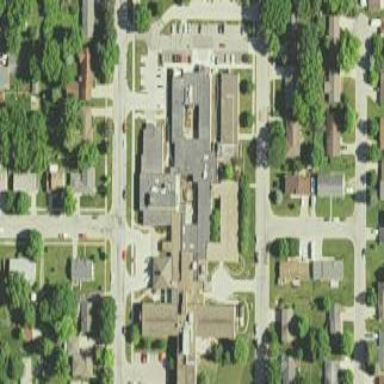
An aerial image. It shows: Nursing home.